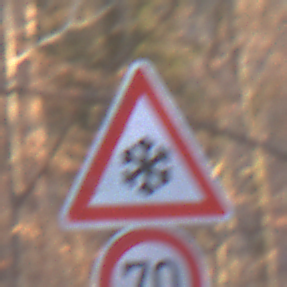
Verkehrszeichen: SchneeOderEisglaette
Zusatzzeichen unten: Geschwindigkeit70
Umgebung: Outdoor, Nature
Tageszeit: SunriseSunset
Wetter: Clear
Licht: Natural
Jahreszeit: Autumn
Kontrast: HighContrast